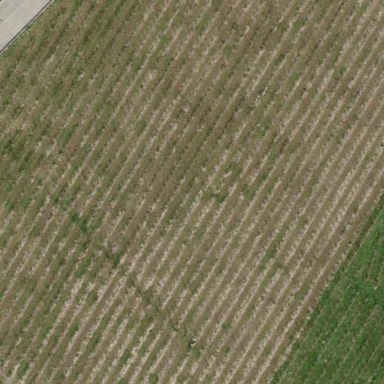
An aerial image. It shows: Vineyard where grapes are grown.